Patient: sex M, age 78
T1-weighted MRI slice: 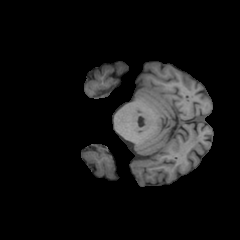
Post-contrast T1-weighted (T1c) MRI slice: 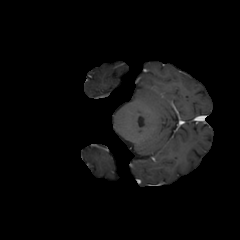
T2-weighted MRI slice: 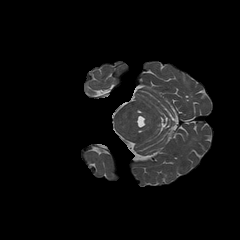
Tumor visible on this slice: no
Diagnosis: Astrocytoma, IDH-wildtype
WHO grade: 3